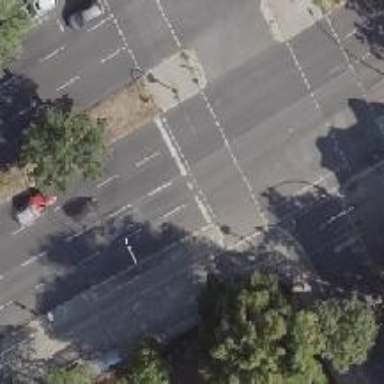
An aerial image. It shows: Road crossing with traffic signals.